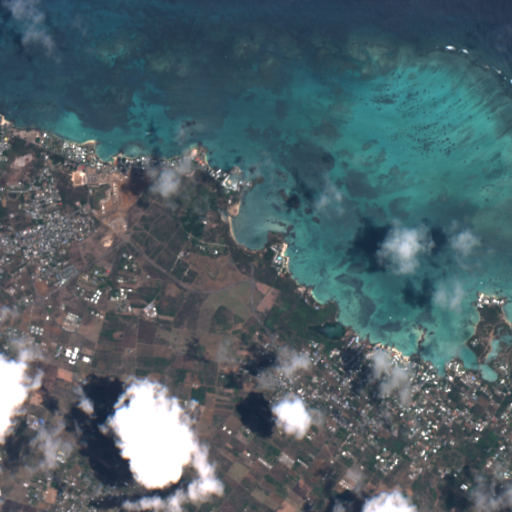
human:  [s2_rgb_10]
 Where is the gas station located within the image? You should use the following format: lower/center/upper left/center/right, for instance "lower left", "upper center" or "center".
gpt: The gas station is located in the lower center of the image.
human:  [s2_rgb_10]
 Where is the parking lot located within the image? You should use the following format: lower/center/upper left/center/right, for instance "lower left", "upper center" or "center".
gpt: There is no parking lot in the image.